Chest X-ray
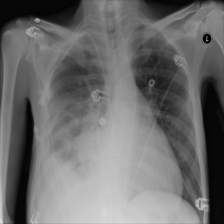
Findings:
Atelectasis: negative
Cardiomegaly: negative
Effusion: negative
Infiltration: positive
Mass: positive
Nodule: negative
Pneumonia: negative
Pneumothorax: negative
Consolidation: negative
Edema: negative
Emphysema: negative
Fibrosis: negative
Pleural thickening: negative
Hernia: negative